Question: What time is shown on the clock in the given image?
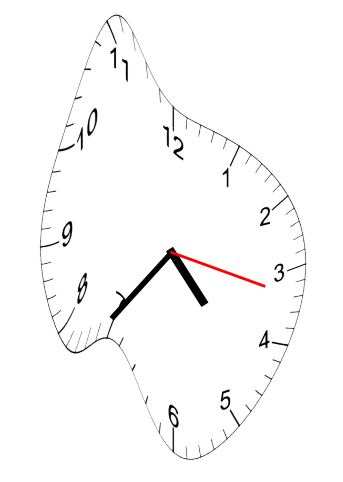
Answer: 04:36:17